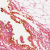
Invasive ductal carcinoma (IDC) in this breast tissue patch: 0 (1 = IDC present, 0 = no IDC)